Current action and preconditions to check: trajectory_clear

Your task: For each precondition in the list above, predict whether it will hold at this action.

Consider the current scene as observed from the mobile robot's camera, and analyze the predicted future states of all dynamic agents (e.g., people, animals, vehicles, or any moving entities) within the NEXT SECOND.

IMPORTANT: Only answer "very likely" if you are absolutely certain—based on strong, clear evidence—that a dynamic agent will violate the precondition in the predicted future state. Do NOT answer "very likely" for unlikely, ambiguous, or low-probability risks.

Ask yourself for each precondition: Is there a high probability, with clear and convincing evidence, that the predicted future states of any dynamic agent will interfere with the predicted future state of the currently executing action within the NEXT SECOND, causing that precondition to fail?

Assess the risk level based on these predictions. Use "likely" or "very likely" if motions create a clear risk of interference.

Use "neutral" or "improbable" if agents are nearby but their predicted paths are clearly diverging or non-conflicting.

Failure Risk Categories: "very improbable", "improbable", "neutral", "likely", "very likely"

Answer Format: Output ONLY the probability_of_failure value from these categories: "very improbable", "improbable", "neutral", "likely", "very likely"

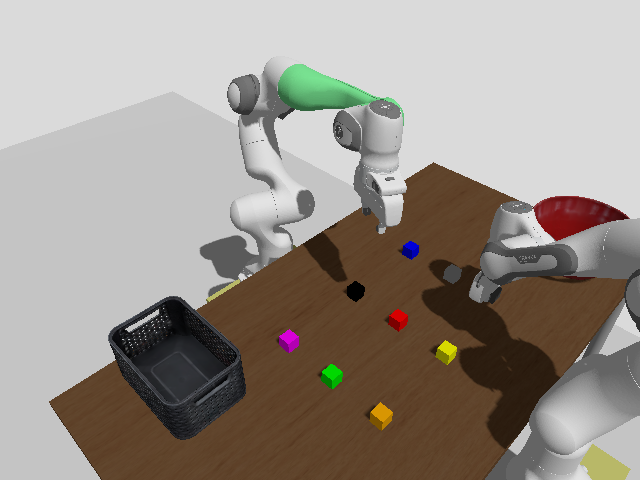

Answer: improbable